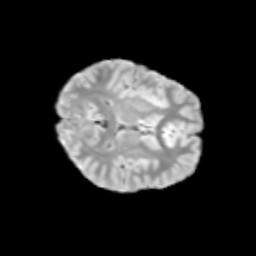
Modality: T2w
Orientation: axial
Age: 11
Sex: male
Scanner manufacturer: siemens
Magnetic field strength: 3 T
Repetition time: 3.8 s
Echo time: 0.07 s